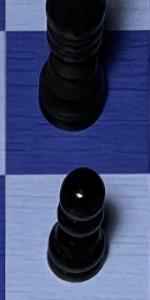
Label: Pawn_Black